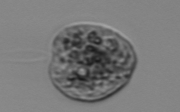
Label: Amoeba